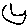
Label: moon